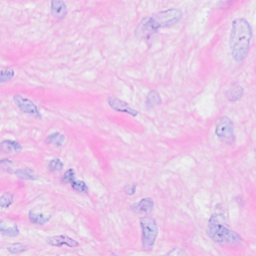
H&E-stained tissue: Breast